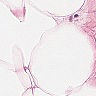
Metastatic tissue present: no